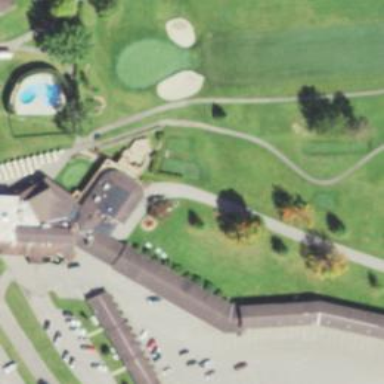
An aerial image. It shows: Resort located in leisure land.